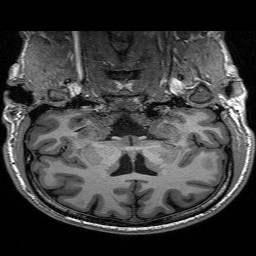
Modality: T1w
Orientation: sagittal
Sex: male